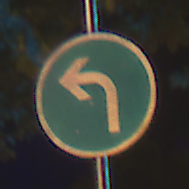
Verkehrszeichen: VorgeschriebeneFahrtrichtungLinks
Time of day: Night
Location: Outdoor (Urban)
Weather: PartlyCloudy
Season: NotSpecified
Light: Artificial